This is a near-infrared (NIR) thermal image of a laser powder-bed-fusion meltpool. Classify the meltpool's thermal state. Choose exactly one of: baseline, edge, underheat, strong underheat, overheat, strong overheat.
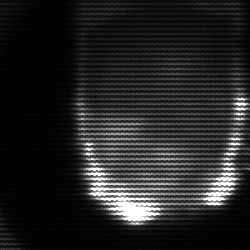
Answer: baseline